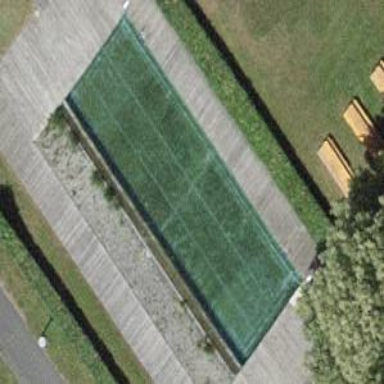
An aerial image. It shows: Swimming pool located in leisure land.